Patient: sex M, age 51
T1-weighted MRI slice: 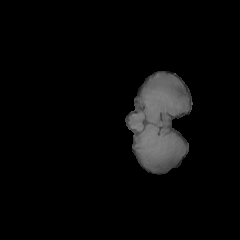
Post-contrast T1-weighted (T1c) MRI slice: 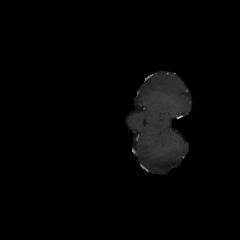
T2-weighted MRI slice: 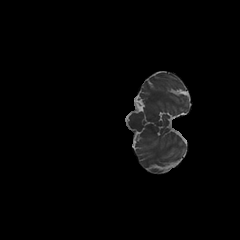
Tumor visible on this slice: no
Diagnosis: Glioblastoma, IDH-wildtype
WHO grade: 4